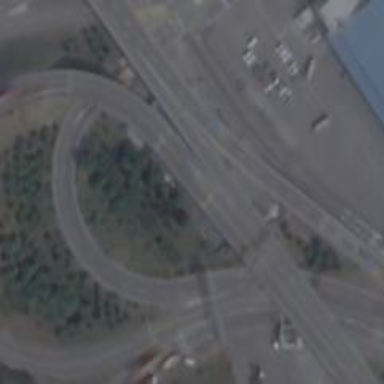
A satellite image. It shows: Viaduct bridge on tertiary road.